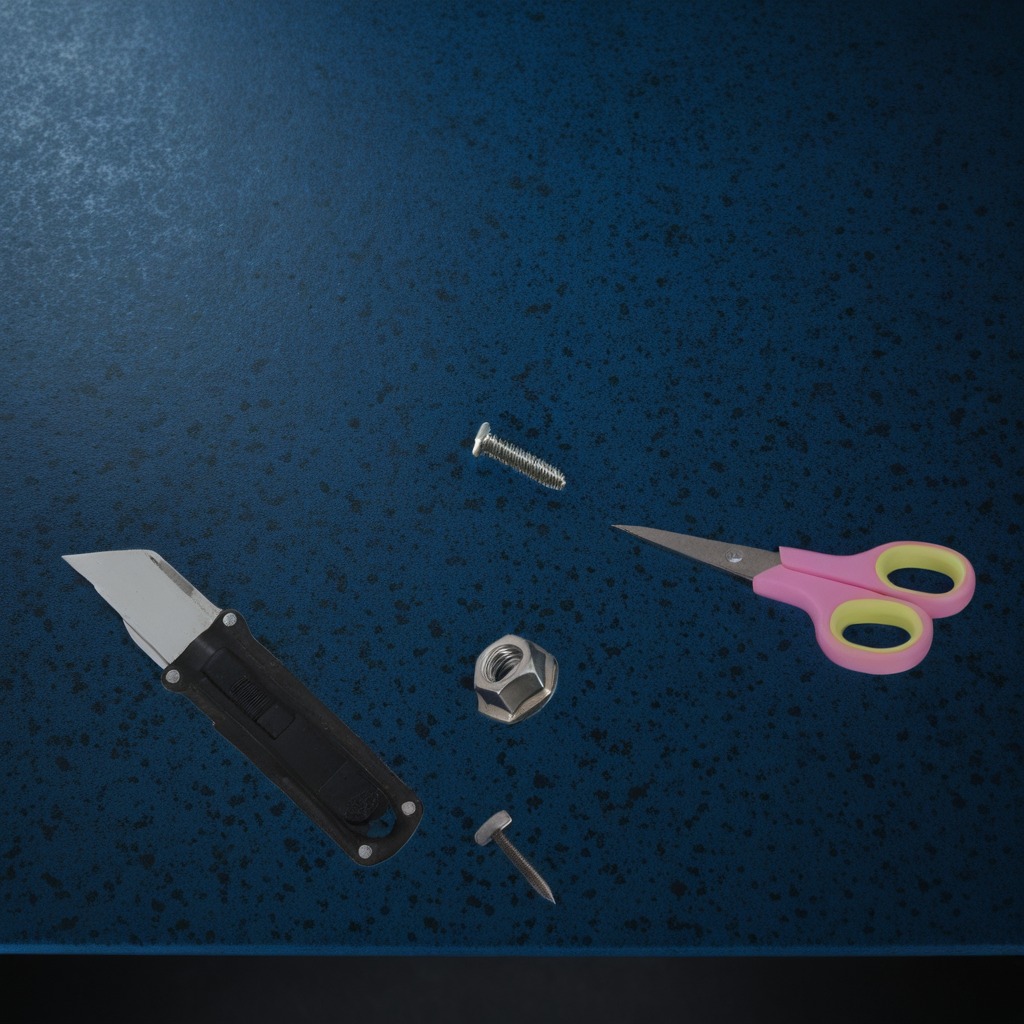
A utility knife, a metal machine screw, an iron nail, a pair of scissors, and a metal nut are lying on the clean granite tabletop.